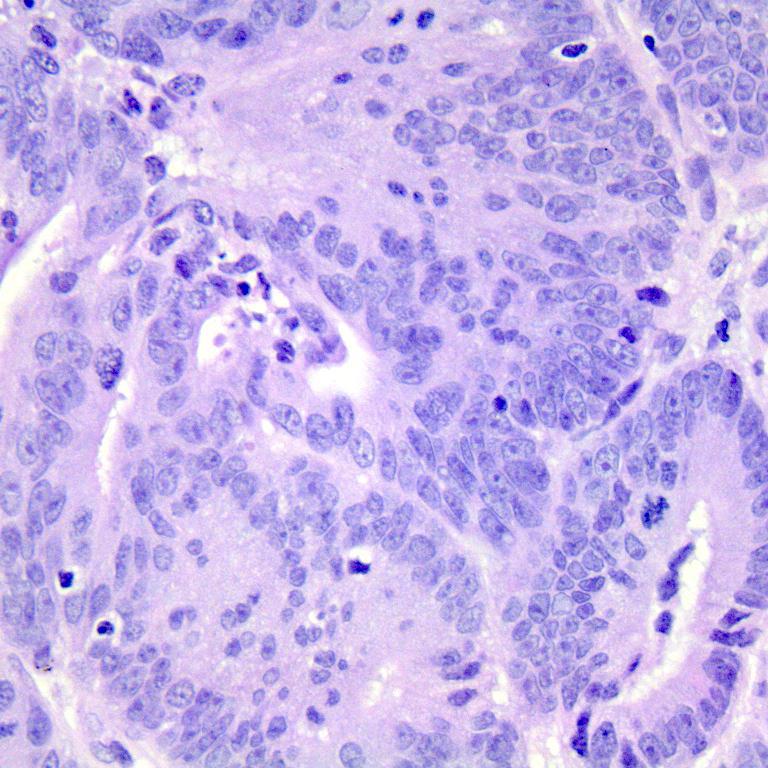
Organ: colon
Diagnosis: adenocarcinomas